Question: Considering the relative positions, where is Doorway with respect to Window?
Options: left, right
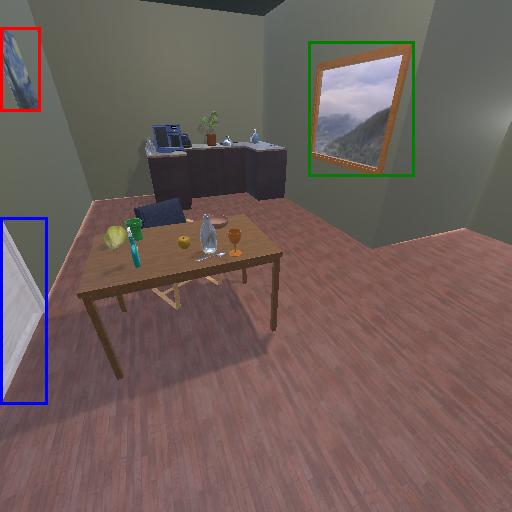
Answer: left